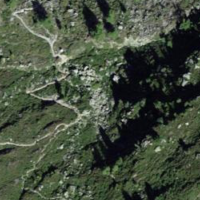
EUNIS habitat code: 43
Species observed at this site:
Kalmia procumbens
Rhododendron ferrugineum
Huperzia selago
Diphasiastrum alpinum
Dryas octopetala